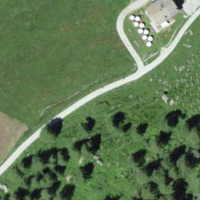
EUNIS habitat code: 43
Species observed at this site:
Primula hirsuta
Rhododendron ferrugineum
Eryngium alpinum
Rumex alpinus
Bistorta officinalis